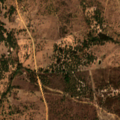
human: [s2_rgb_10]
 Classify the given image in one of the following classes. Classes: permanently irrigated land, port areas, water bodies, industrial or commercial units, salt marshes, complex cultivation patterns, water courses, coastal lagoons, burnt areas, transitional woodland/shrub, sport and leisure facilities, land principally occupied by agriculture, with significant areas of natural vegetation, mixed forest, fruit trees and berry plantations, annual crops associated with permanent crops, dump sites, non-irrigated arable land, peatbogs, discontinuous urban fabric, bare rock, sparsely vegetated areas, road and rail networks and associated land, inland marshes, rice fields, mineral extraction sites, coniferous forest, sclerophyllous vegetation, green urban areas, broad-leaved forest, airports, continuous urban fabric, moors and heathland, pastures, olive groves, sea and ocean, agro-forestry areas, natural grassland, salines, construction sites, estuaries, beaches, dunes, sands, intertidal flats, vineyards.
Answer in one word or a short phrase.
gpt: pastures, agro-forestry areas, broad-leaved forest